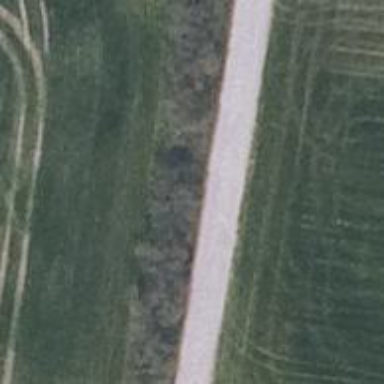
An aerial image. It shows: Track with grade 1 quality.